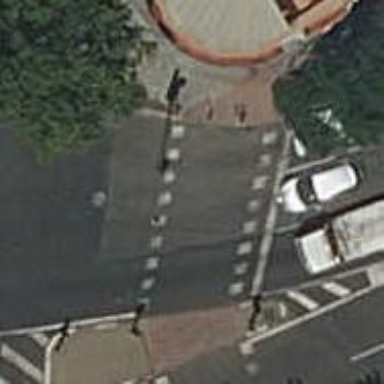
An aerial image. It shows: Road with traffic signals and zebra crossing with traffic signals.